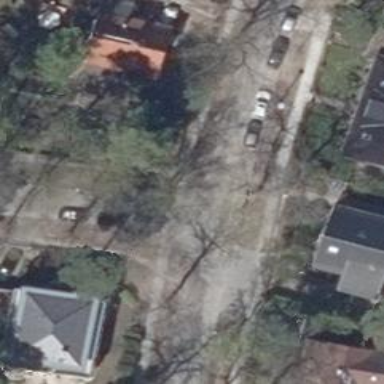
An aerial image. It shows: Residential road with sidewalks on both sides.